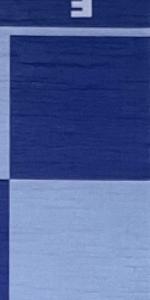
Label: Empty